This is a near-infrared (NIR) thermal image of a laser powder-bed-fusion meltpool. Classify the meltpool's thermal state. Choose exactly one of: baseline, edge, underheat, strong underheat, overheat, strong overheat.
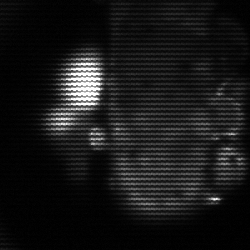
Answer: strong underheat